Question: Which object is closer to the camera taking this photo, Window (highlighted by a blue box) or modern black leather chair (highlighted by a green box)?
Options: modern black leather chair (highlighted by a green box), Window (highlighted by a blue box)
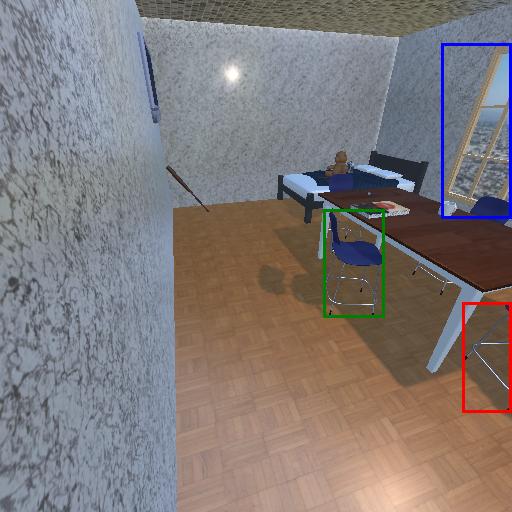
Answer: modern black leather chair (highlighted by a green box)